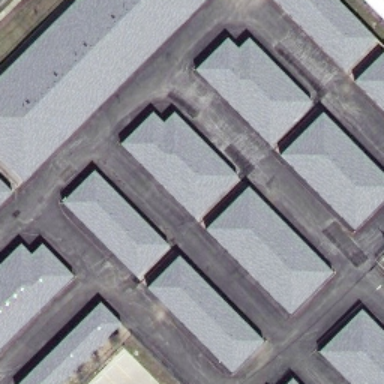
The buildings arranged neatly .